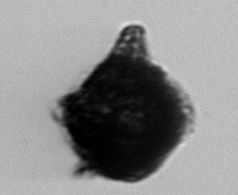
Label: Gonyaulax